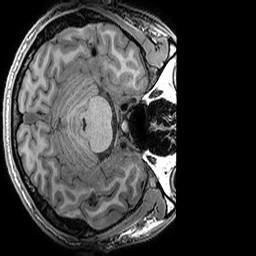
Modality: T1w
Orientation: axial
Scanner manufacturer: ge
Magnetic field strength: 3 T
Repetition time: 0.008156 s
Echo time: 0.00318 s